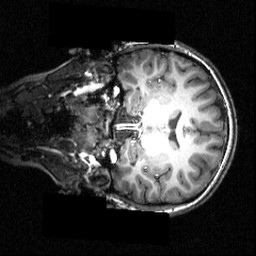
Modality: T1w
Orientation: coronal
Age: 18
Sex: female
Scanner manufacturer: siemens
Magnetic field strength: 3.951 T
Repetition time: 1.5 s
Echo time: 0.00335 s